Question: Create a simple app, and can't do it without an error

I don't really know why bg.drawInRect doesn't cause an error when player.drawInRect causing? And the problem is that image doesn't drawing/redrawing when we change coordinates
> Sep 16 22:13:16 imac-admin.lan Letalka_drawrect[804] :
CGContextRestoreGState: invalid context 0x0. This is a serious error.
This application, or a library it uses, is using an invalid context
and is thereby contributing to an overall degradation of system
stability and reliability. This notice is a courtesy: please fix this
problem. It will become a fatal error in an upcoming update.
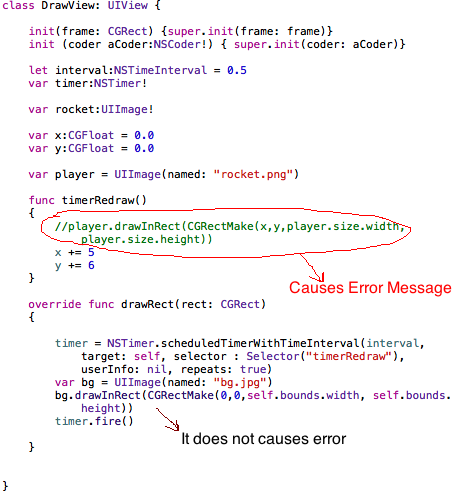
Answer: You need to start your timer outside your 'drawRect' call; <URL> to trigger a re-draw.
'''
var timer: NSTimer?
override func didMoveToSuperview() {
// Stop the timer if it was already running
if timer != nil {
timer.invalidate()
timer = nil
}
// Only start the timer if the view is actually part of a view hierarchy
if superview != nil {
timer = NSTimer.scheduledTimerWithTimeInterval(interval, target: self, selector: "timerRedraw", userInfo: nil, repeats: true)
}
}
func timerRedraw() {
x += 5
y += 6
setNeedsDisplay()
}
'''
I highly recommend reading Apple's <URL>, it explains everything you need to know to get started with doing custom drawing in iOS.